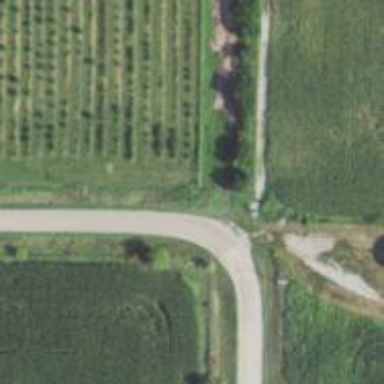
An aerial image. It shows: Unclassified road.